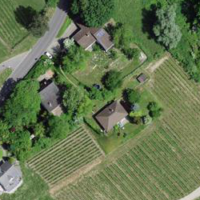
EUNIS habitat code: 55
Species observed at this site:
Macroglossum stellatarum